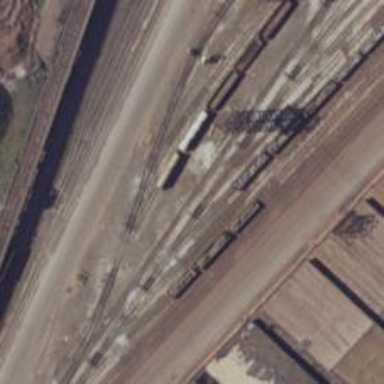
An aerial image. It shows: Railway spur service.